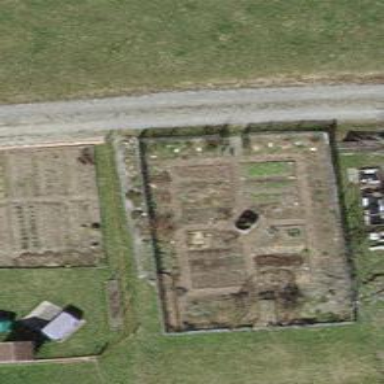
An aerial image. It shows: Allotments area.